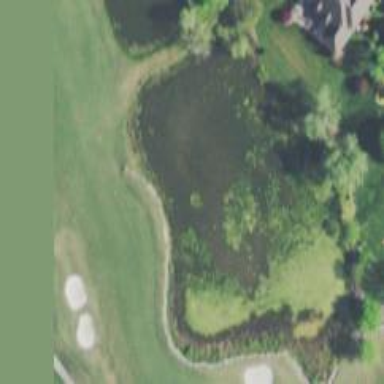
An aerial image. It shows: Golf hole.